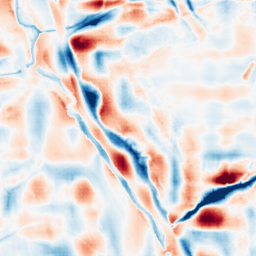
Category: wavelet
Decomposition family: wavelet_dwt
Decomposition parameters: wavelet: sym4
level: 5
Upsampling method: sinc_blackman
Upsampling parameters: scale: 4
kernel_size: 8
Upsampling scale: 4